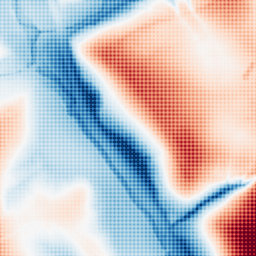
Category: classical
Decomposition family: gaussian_anisotropic
Decomposition parameters: sigma_x: 50
sigma_y: 20
Upsampling method: sinc_hamming
Upsampling parameters: scale: 8
kernel_size: 8
Upsampling scale: 8